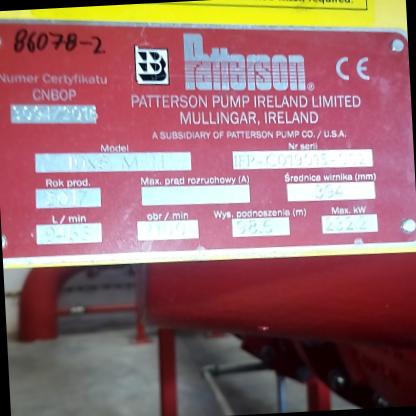
Klasa: tabliczka-znamionowa